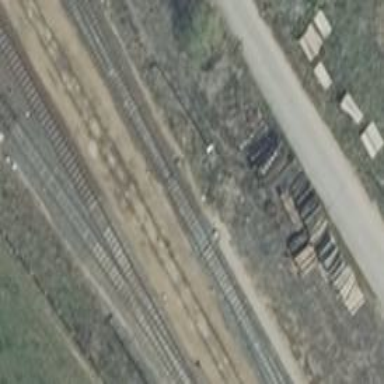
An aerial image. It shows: Railway switch with turnout to the right.